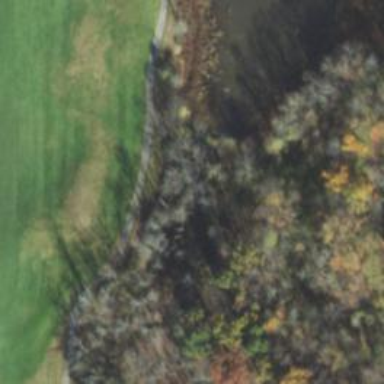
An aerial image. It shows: Path used for both walking and golf.